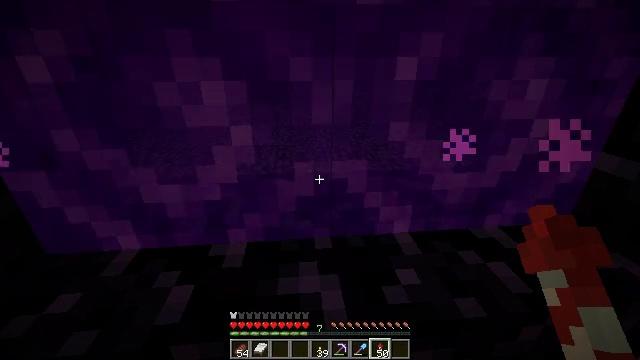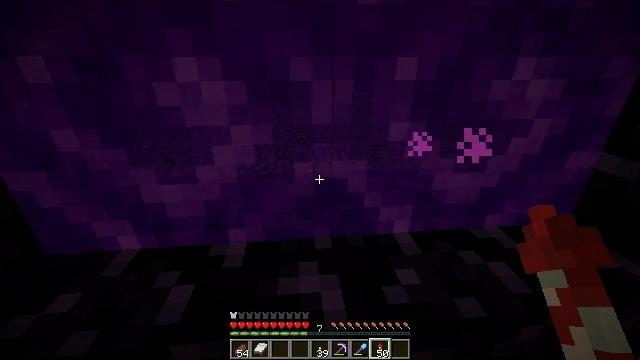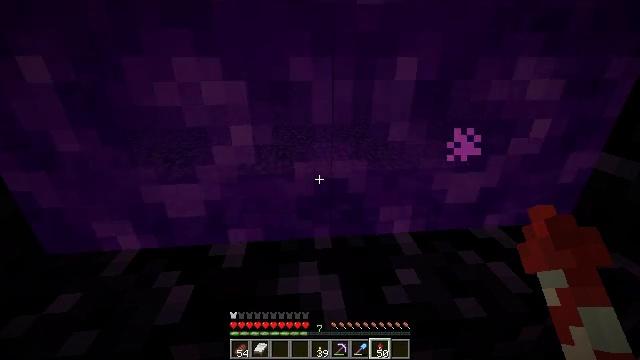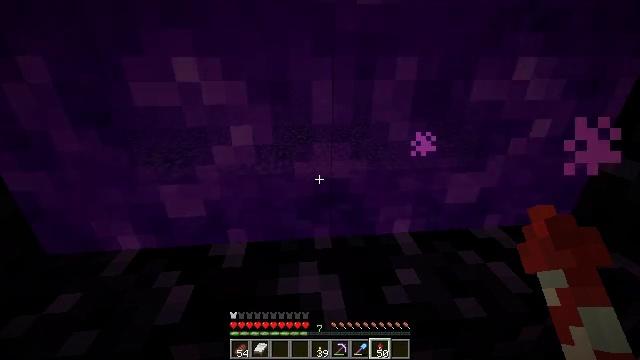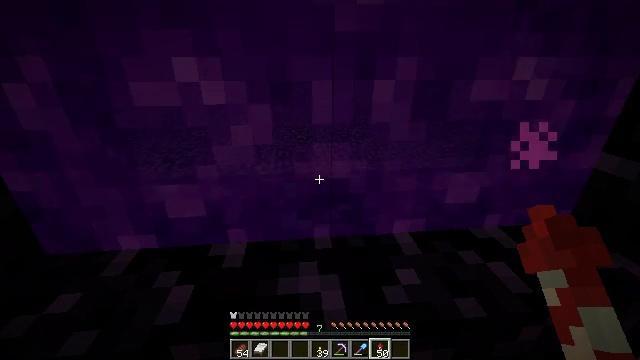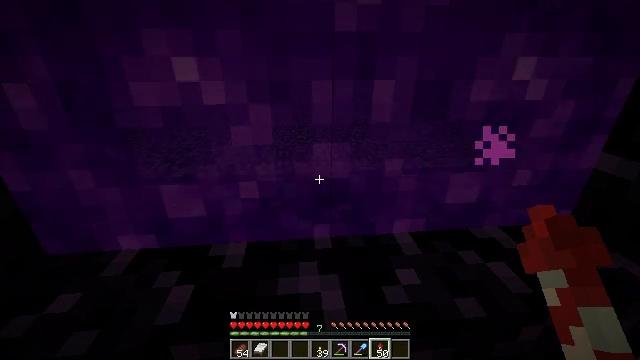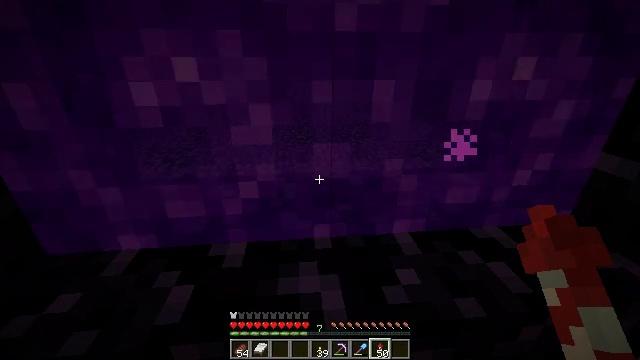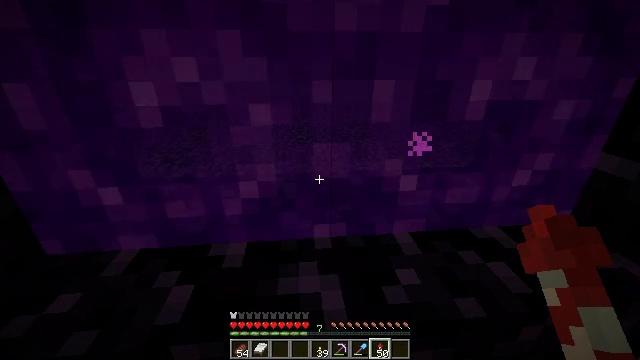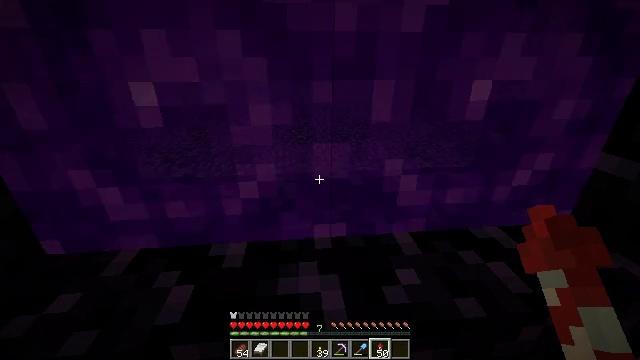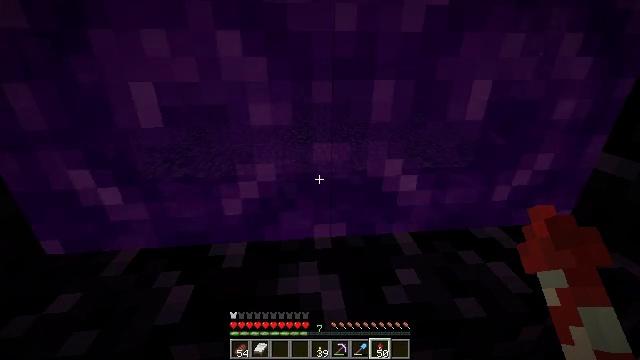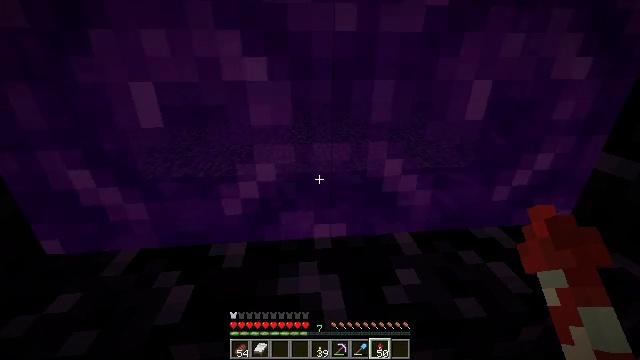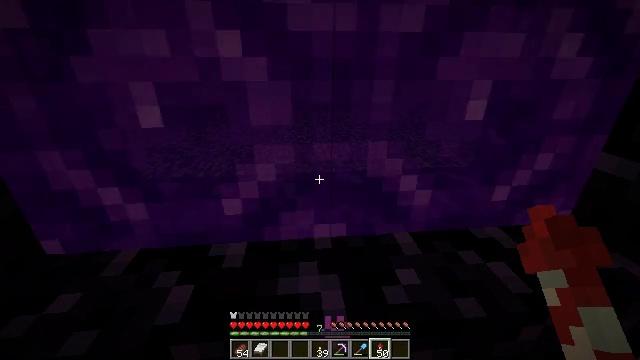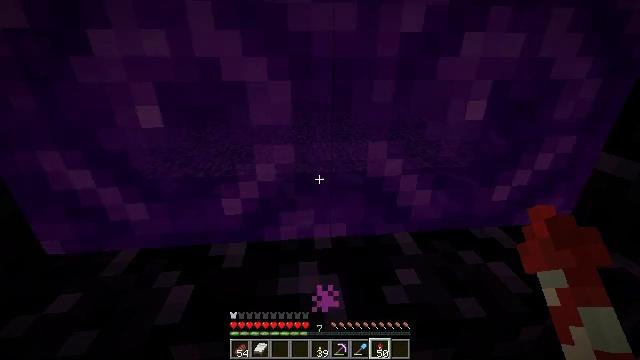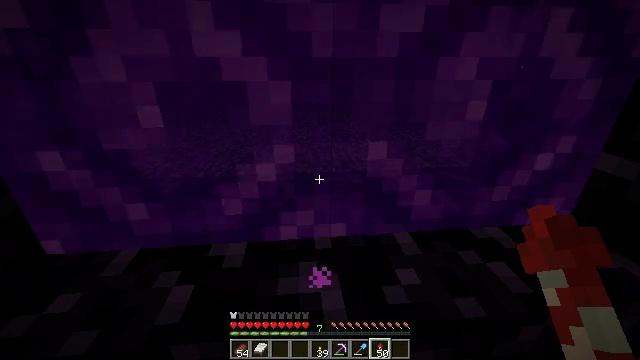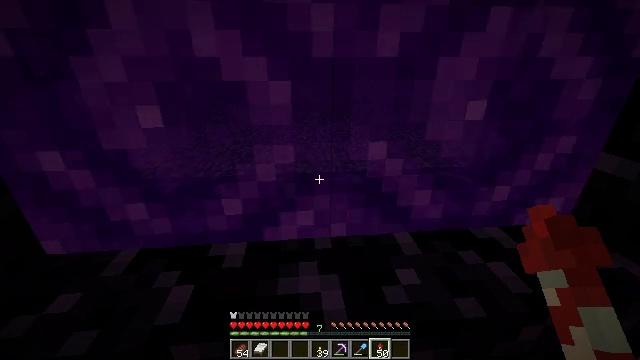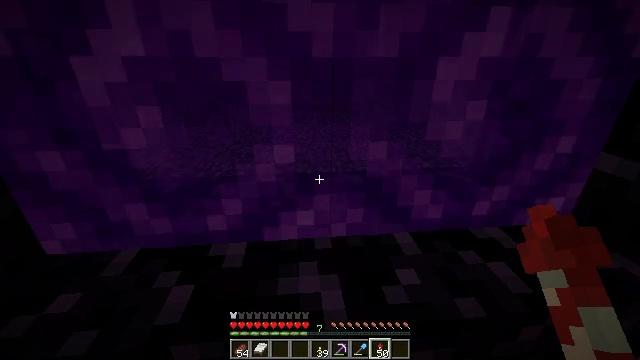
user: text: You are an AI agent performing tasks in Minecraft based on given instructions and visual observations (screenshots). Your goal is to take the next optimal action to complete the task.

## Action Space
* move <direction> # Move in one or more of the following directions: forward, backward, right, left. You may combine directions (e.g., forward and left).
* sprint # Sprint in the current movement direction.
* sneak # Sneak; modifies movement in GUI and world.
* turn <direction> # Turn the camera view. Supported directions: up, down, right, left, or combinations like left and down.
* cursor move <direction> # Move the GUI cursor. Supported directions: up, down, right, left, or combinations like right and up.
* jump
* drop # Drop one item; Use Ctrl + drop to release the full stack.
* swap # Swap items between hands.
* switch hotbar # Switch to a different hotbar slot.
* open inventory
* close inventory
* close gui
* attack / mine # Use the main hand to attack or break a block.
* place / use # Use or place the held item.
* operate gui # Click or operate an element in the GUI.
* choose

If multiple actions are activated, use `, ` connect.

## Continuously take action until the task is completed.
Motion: motion action
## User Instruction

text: Attack the ice to clear a path.
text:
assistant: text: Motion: no_op
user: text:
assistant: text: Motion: no_op
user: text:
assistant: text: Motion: no_op
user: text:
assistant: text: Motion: no_op
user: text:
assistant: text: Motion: no_op
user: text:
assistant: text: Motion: no_op
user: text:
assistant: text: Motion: no_op
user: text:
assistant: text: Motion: no_op
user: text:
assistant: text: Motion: no_op
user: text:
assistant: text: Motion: no_op
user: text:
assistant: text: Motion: no_op
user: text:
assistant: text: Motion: no_op
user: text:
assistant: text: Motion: no_op
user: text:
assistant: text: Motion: no_op
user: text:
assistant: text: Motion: no_op
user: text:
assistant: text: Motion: no_op
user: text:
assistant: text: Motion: no_op
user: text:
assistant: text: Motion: no_op
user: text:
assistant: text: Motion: no_op
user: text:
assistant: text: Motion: no_op
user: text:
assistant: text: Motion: no_op
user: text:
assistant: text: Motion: no_op
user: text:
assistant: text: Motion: no_op
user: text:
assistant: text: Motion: no_op
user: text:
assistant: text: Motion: no_op
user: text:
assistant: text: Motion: no_op
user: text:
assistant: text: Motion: no_op
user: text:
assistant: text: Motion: no_op
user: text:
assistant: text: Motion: no_op
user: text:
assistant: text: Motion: no_op